Field crop: maize
Growth stage: 2
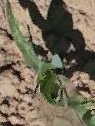
Species: maize